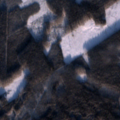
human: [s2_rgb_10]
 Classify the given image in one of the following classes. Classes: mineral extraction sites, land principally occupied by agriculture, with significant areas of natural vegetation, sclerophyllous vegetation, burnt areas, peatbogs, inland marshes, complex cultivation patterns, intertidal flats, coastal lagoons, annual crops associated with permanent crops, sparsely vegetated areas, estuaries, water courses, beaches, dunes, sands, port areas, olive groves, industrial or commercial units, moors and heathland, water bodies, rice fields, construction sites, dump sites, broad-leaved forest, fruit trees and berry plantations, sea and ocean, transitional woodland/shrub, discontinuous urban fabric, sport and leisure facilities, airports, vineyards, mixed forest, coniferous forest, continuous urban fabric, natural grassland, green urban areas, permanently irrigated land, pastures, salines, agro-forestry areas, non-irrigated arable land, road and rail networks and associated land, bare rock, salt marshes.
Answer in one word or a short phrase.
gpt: coniferous forest, transitional woodland/shrub